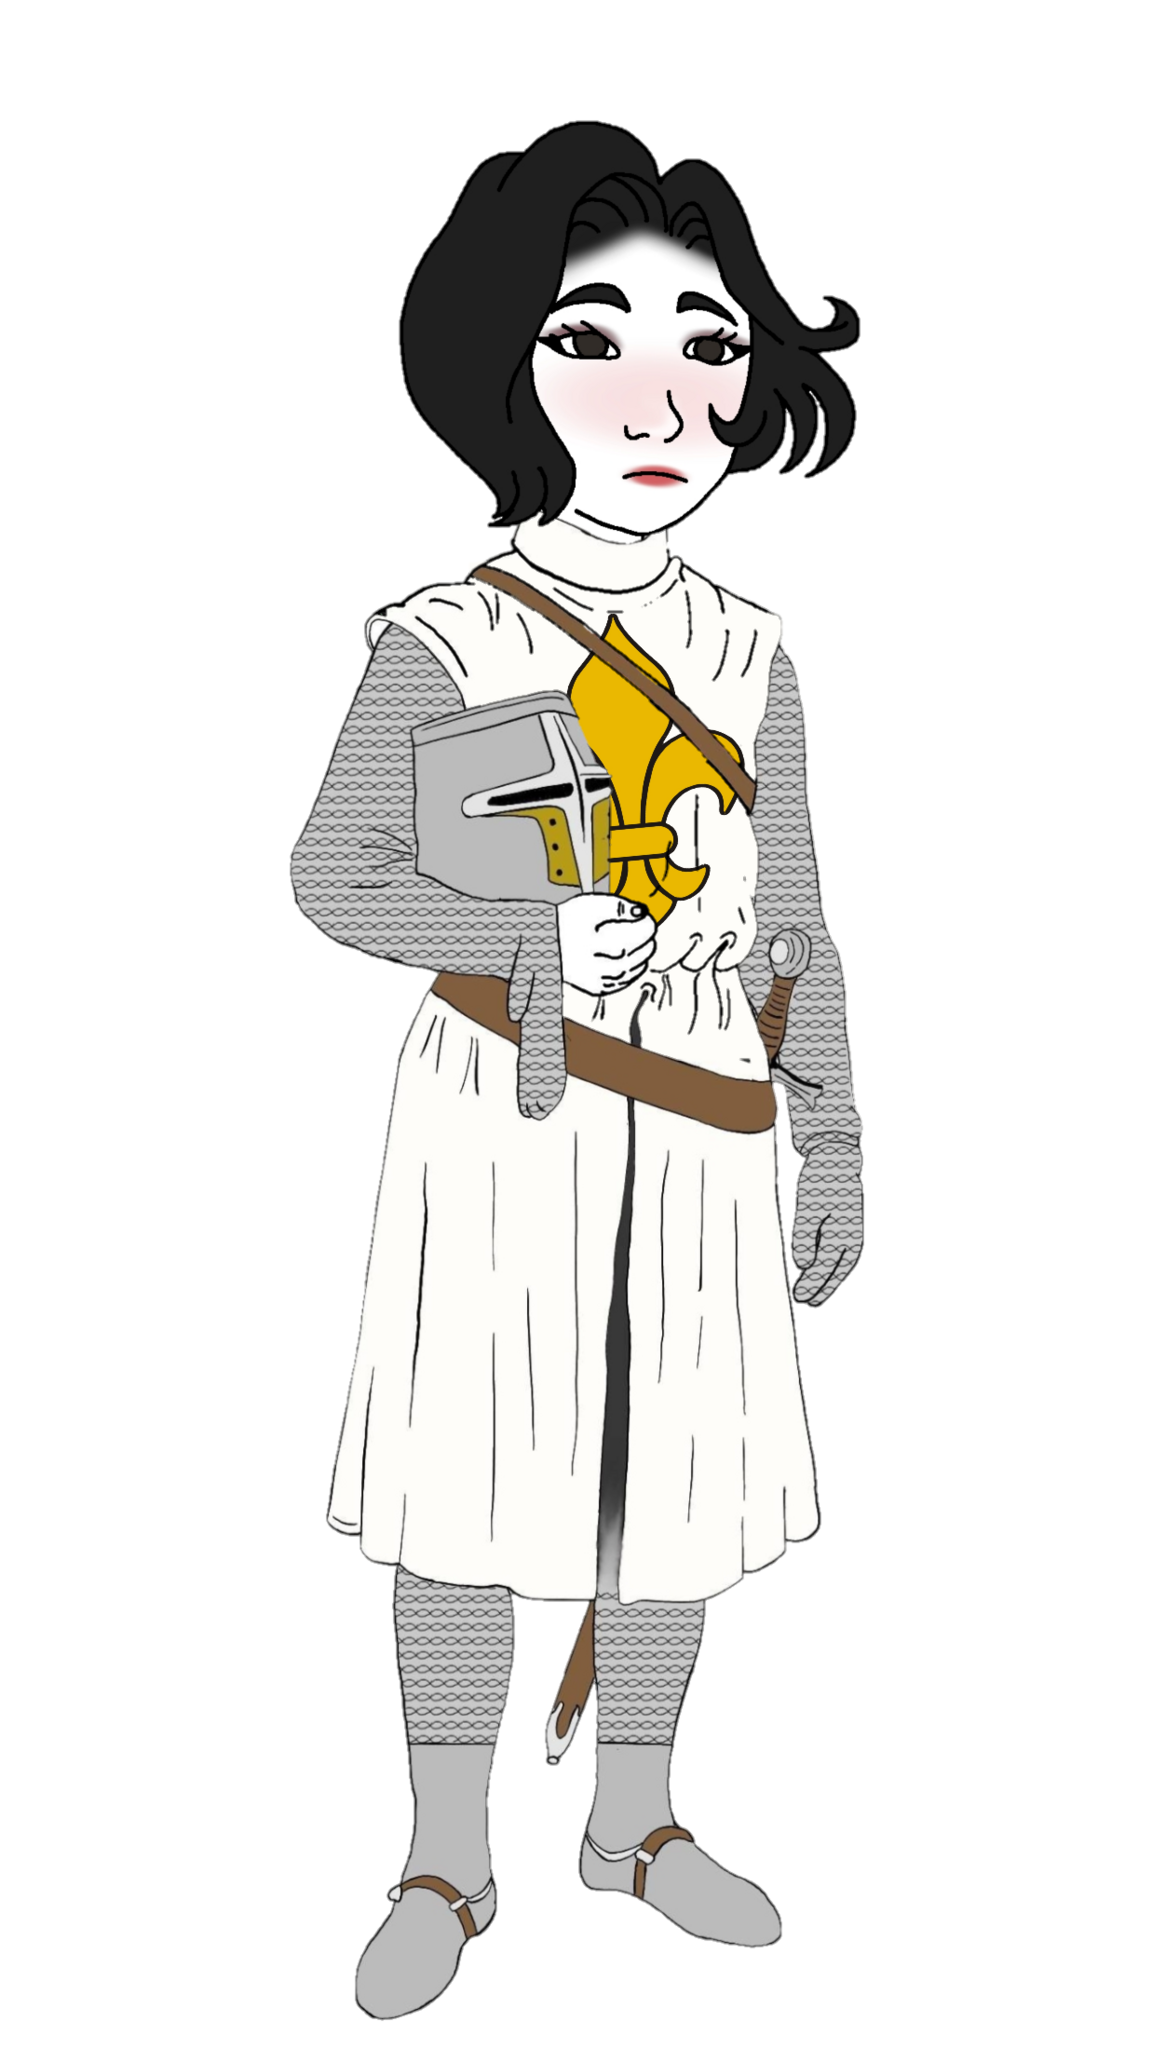
Label: 5_Doomer_Girl